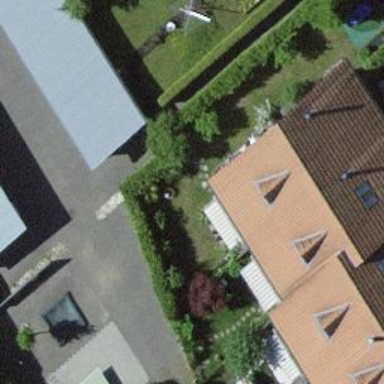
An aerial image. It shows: Residential building with gabled roof oriented across.